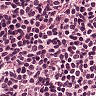
Metastatic tissue present: no